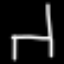
Label: chair